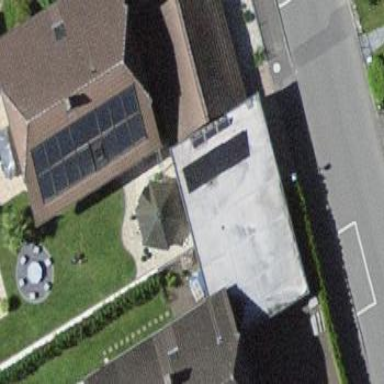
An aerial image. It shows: Garage.